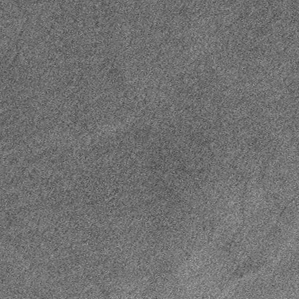
Label: frost